Question: I often find myself in a situation like this , and I find it really annoying, that I have to change the method by hand to something like
'''
List<MPartSashContainerElement> list = sps.getChildren()
'''
Is there any way, that on this very point shown in the picture, I can have the first part of the above assignment automatically added, such that
sps.[+ - selection on getChildren()] may directly lead to the upper expression?
This became part of a bachelor thesis on postfix code completion, and the feature is right underway. If you want to know more check <URL>.
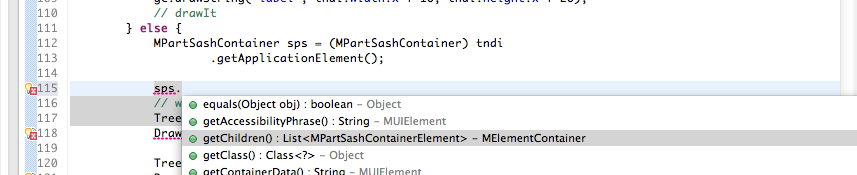
Answer: Feature will be realised by the newly implemented <URL>, check the link for the update site or the above mentioned google plus post for more information.